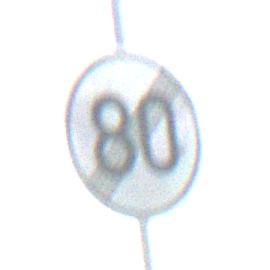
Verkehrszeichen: EndeGeschwindigkeit80
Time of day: SunriseSunset
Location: Outdoor (Nature)
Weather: PartlyCloudy
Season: NotSpecified
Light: Natural